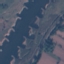
Label: River